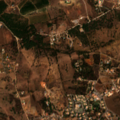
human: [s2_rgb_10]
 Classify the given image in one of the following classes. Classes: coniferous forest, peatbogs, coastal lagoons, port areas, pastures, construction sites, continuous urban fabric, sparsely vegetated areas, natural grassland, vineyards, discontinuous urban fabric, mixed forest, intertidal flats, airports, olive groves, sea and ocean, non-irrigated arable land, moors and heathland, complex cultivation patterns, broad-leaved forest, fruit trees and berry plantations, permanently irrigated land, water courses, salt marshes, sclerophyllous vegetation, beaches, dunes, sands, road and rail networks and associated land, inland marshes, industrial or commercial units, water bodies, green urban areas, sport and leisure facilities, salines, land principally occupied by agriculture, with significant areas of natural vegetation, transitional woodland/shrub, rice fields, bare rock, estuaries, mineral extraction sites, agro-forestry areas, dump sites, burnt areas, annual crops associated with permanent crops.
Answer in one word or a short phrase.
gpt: vineyards, annual crops associated with permanent crops, complex cultivation patterns, land principally occupied by agriculture, with significant areas of natural vegetation, transitional woodland/shrub